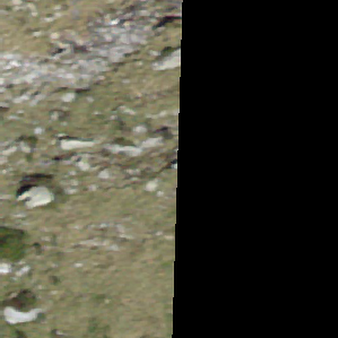
Label: other